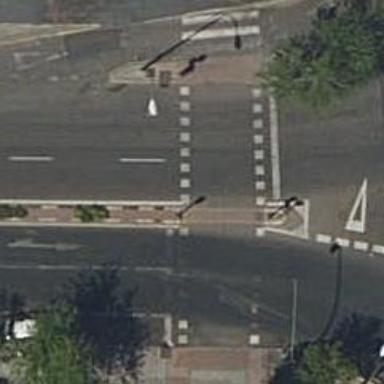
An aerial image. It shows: Road crossing with traffic signals.